Question: Count the number of objects in the diagram.
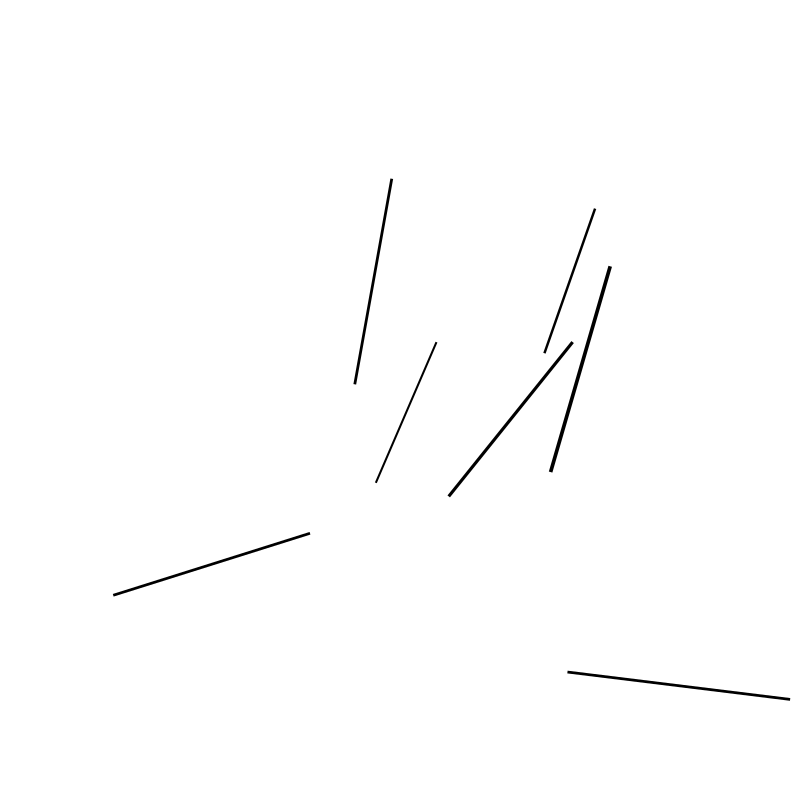
Answer: 7